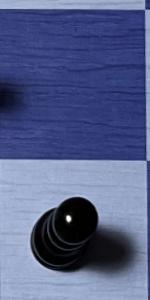
Label: Pawn_Black